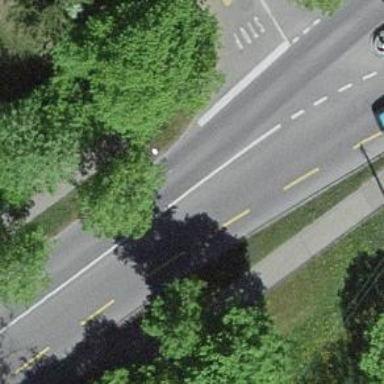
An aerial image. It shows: Marked road crossing with pedestrian island.